Question: Sorry to bother you for that but I'm stuck with this for a while.. Usually it's not a problem but this time I really can't figure it out..
I want to access to that value :

I tried several things, but every time I get a null value x) ..
I'm sure it's simple as hell but I haven't pratice my PHP skills for a while and maybe I need a coffee
Thansk for your help !
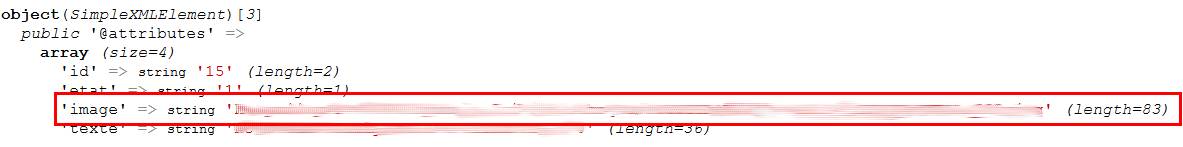
Answer: You can call <URL> to get the attributes of your SimpleXMLObject.
For example:
'''
$attr = $yourXmlObject->attributes();
echo $attr['image'];
'''